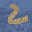
Label: 2